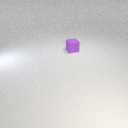
small purple rubber cube